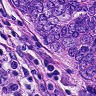
Metastatic tissue present: yes